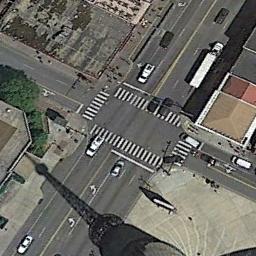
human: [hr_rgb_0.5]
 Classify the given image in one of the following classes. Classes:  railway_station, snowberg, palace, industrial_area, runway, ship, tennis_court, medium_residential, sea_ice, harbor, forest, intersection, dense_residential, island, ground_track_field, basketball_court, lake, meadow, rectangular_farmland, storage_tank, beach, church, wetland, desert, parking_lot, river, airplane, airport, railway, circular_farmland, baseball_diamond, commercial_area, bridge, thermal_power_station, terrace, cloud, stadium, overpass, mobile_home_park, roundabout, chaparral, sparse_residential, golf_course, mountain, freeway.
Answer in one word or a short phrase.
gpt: intersection